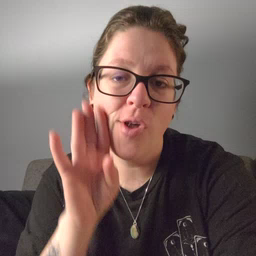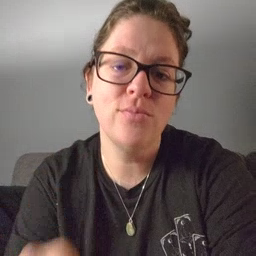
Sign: brown